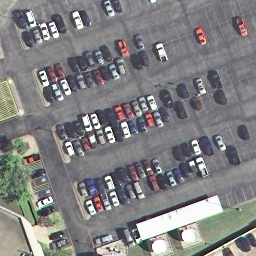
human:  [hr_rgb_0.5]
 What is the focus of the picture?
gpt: parking lot